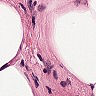
Metastatic tissue present: no